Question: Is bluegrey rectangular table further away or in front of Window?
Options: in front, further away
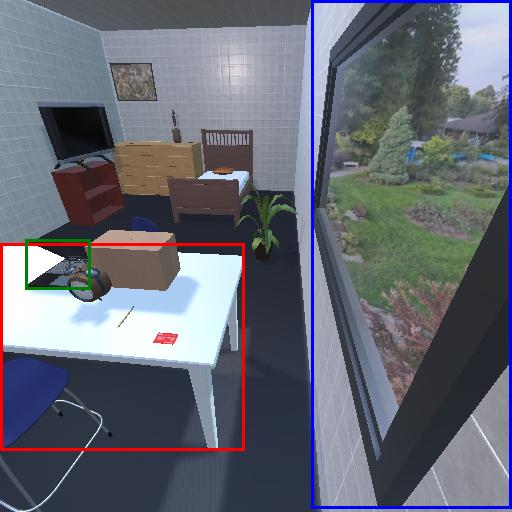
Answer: in front